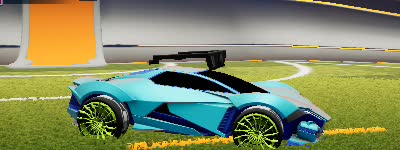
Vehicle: werewolf